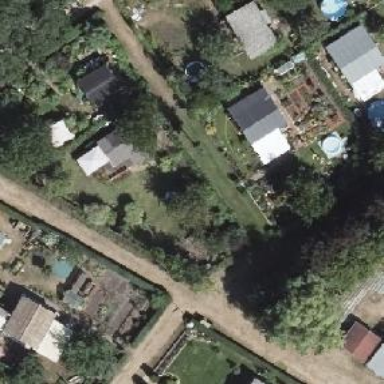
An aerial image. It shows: Plot in the allotments.